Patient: sex F, age 67
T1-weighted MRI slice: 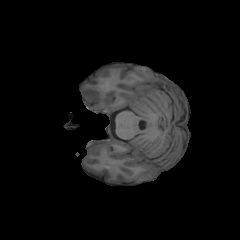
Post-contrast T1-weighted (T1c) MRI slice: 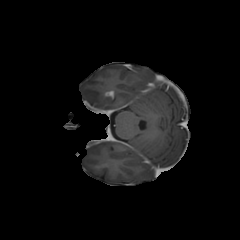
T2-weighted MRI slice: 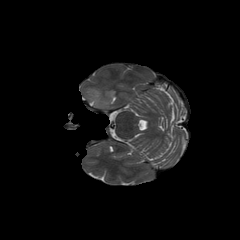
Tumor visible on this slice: yes
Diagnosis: Glioblastoma, IDH-wildtype
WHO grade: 4